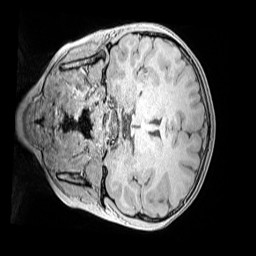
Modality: MP2RAGE
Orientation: coronal
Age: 10
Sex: female
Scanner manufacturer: siemens
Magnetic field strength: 3 T
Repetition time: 4 s
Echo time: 0.00299 s